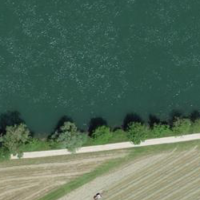
EUNIS habitat code: 15
Species observed at this site:
Milvus milvus